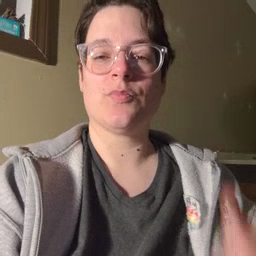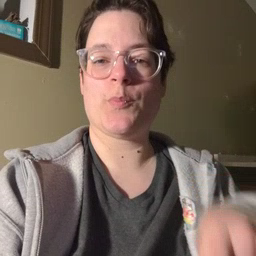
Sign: go